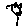
Label: flower